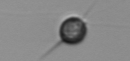
Label: Acanthoica_quattrospina